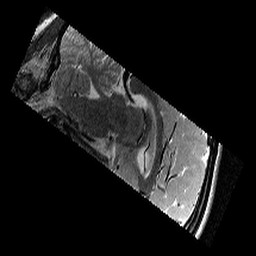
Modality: T2w
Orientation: sagittal
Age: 12
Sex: female
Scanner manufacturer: siemens
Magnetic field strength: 3 T
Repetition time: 9.23 s
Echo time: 0.067 s